Question: After reading <URL>, I would like to create an alert dialog as depicted below:

Basically, I would like to have an alert dialog with a title and four options as an activity (i.e. ColorAlertDialog.class).
Can someone please explain how this can be achieved.
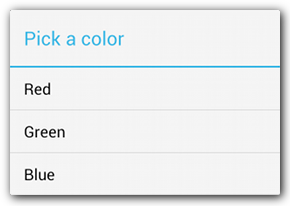
Answer: Another way is to use adapter and adb.setadapter() method. Adb will automatically use native Android list. Benefit of this approach is that Android takes care about your dialogs styles on every Android version.
Some samples of code:
'''
@Override
public void onCreate(Bundle bundle) {
super.onCreate(bundle);
String[] from = { ObjectViewContract.Columns.LABORCODE };
int[] to = { android.R.id.text1 };
mAdapter = new SimpleCursorAdapter(getSherlockActivity(), android.R.layout.select_dialog_item, null, from, to, 0);
getLoaderManager().initLoader(0, null, this);
}
@Override
public Dialog onCreateDialog(Bundle bundle) {
AlertDialog.Builder adb = new AlertDialog.Builder(getSherlockActivity());
adb.setTitle(getString(R.string.menu_title_objectfilter));
adb.setAdapter(mAdapter, this);
return adb.create();
}
'''